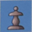
Piece: bP